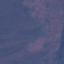
Land use / land cover class: HerbaceousVegetation